Question: When I load my React Native project, I am getting this Error:
> A VirtualizedList contains a cell which itself contains more than one VirtualizedList of the same orientation as the parent list. You must pass a unique listKey prop to each sibling list.
How can I fix it?
Error Showing:

Code:
'''
const Home = () => {
function renderRecentEvent() {
return (
<FlatList
data = {recentData}
lisKey = {item => item.id}
showsVerticalScrollIndicator = {false}
renderItem={({item}) => {
return (
<View>
<Text>{ item.event_name }</Text>
</View>
)
}}
/>
)
}
function renderMonthEvent() {
return (
<FlatList
data = {todayData}
lisKey = {item => item.id}
showsVerticalScrollIndicator = {false}
renderItem={({item}) => {
return (
<View>
<Text>{ item.event_info }</Text>
</View>
)
}}
/>
)
}
return (
<View>
<FlatList
data = {eventData}
keyExtractor = {item => item.id}
keyboardDismissMode = 'on-drag'
showsVerticalScrollIndicator = {false}
ListHeaderComponent = {
<View>
{renderRecentEvent()}
{/* --------- Month Event --------- */}
{renderMonthEvent()}
</View>
}
renderItem = { ({item}) => {
return (
<CategoryCard
categoryItem={item}
/>
)
}}
ListEmptyComponent = {
<View
style = {{ marginBottom: 100 }}
/>
}
/>
</View>
)
}
'''
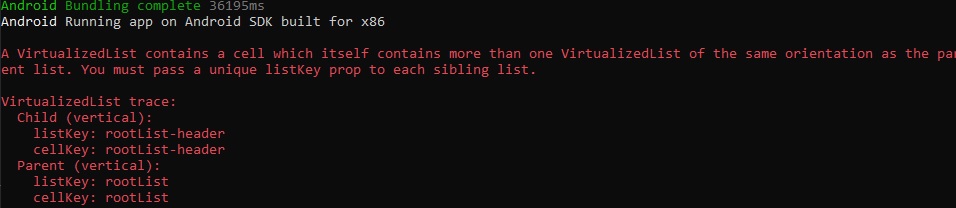
Answer: As the error says "You must pass a unique 'listkey' prop to each sibling list".
> If there are multiple VirtualizedLists at the same level of nesting within another VirtualizedList, this key is necessary for virtualization to work properly.
For example:
'''
<FlaList>
<FlaList listKey="1.1" />
<FlaList listKey="1.2" />
</FlaList>
<FlaList>
<FlaList listKey="2.1" />
<FlaList listKey="2.2" />
</FlaList>
'''
## Update
In your example, you have a typo in the prop name. You have to write 'listkey' not 'lisKey'.
'''
const Home = () => {
function renderRecentEvent() {
return (
<FlatList
data={recentData}
listKey="recent-event"
keyExtractor={item => item.id}
showsVerticalScrollIndicator={false}
renderItem={({ item }) => {
return (
<View>
<Text>{item.event_name}</Text>
</View>
);
}}
/>
);
}
function renderMonthEvent() {
return (
<FlatList
data={todayData}
listKey="month-event"
keyExtractor={item => item.id}
showsVerticalScrollIndicator={false}
renderItem={({ item }) => {
return (
<View>
<Text>{item.event_info}</Text>
</View>
);
}}
/>
);
}
return (
<View>
<FlatList
data={eventData}
keyExtractor={item => item.id}
keyboardDismissMode="on-drag"
showsVerticalScrollIndicator={false}
ListHeaderComponent={
<View>
{renderRecentEvent()}
{renderMonthEvent()}
</View>
}
renderItem={({ item }) => {
return <CategoryCard categoryItem={item} />;
}}
ListEmptyComponent={<View style={{ marginBottom: 100 }} />}
/>
</View>
);
};
'''